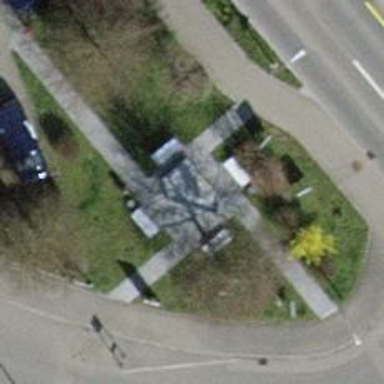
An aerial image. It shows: Beautiful fountain.